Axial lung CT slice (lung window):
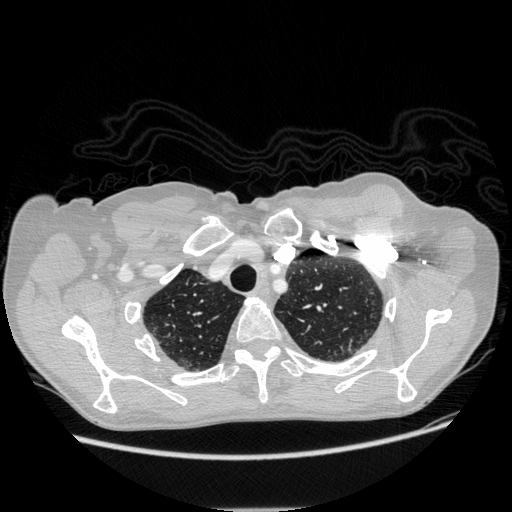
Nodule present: no